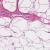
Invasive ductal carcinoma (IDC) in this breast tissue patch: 0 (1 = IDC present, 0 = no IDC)